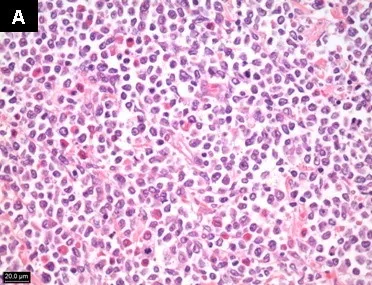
Photomicrography of small bowel biopsy revealing:. A infiltrate of poorly differentiated pleomorphic cells with prominent mitotic figures, and ,scant cytoplasm (hematoxylin, and ,eosin stain x 400).
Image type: pathology (h&e)